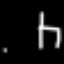
Label: chair